Chest X-ray. View position: PA
Patient age: 53
Patient sex: F
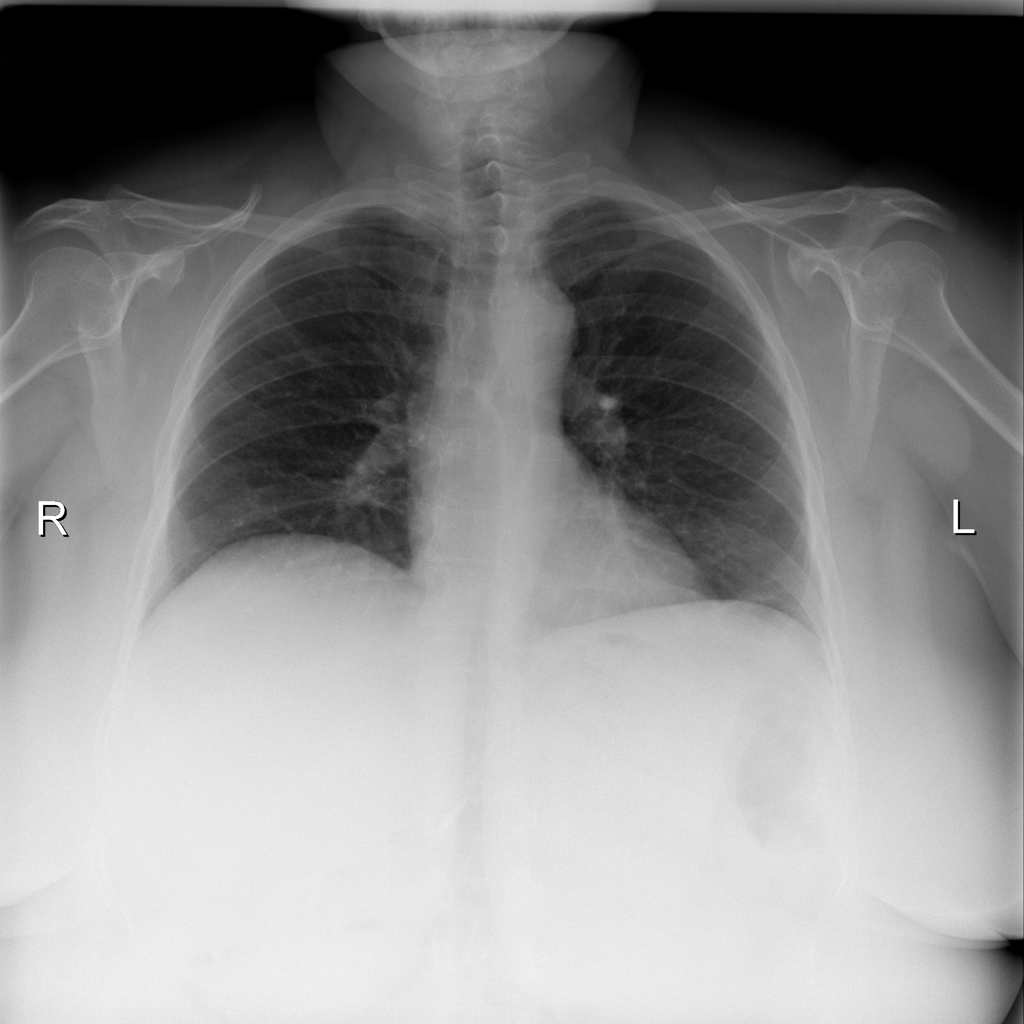
Finding: Pneumothorax